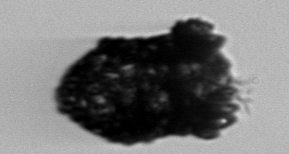
Label: Stenosemella_pacifica